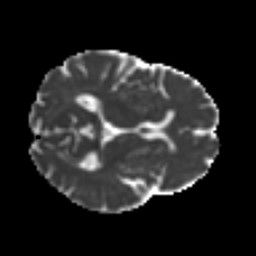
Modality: MD
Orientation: axial
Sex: female
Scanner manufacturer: ge
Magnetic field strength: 3 T
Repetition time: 7 s
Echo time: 0.08 s